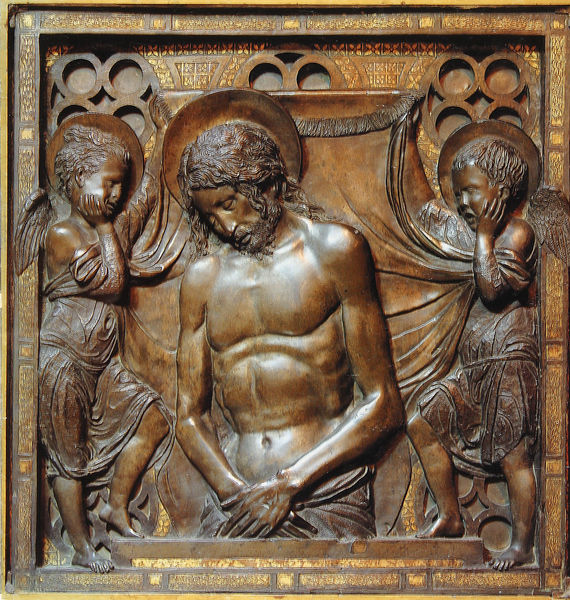
Titel: Pietà
Künstler: Donatello
Standort: Padua, Piazza del Santo (EU - I - Venetien)
Schlagwörter: flügel, kopf, mann, nackt, schlaf, brust, fenster, holz, tür, tuch, ornament, bart, arm, leiche, rahmen, tod, tot, trauer, hände, gewand, gold, haare, traurig, kinder, kreis, engel, skulptur, relief, muskeln, metall, gesenkter blick, bronze, nachdenklich, bauchnabel, oberkörper, geneigt, weinen, gravur, schnitzerei, ornamental, besorgt, heiligenschein, begräbnis, nimbus, christus, grab, jesus, leichentuch, leichnam, sterben, stigma, leid, toga, religiös, heilige, putten, beweinung, klagen, kassette, bacuh, sarkophag, panel, freske, inri, schmerzensmann, leidender, trauruig, truer, nrelief, ehrentuch, boticello, drapier